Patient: sex M, age 23
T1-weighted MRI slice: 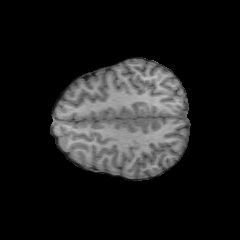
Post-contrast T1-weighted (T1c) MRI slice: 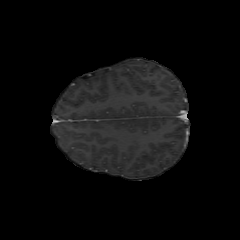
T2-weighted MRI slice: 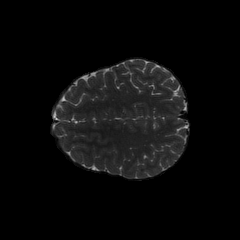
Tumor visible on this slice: yes
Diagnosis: Oligodendroglioma, IDH-mutant, 1p/19q-codeleted
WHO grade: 2